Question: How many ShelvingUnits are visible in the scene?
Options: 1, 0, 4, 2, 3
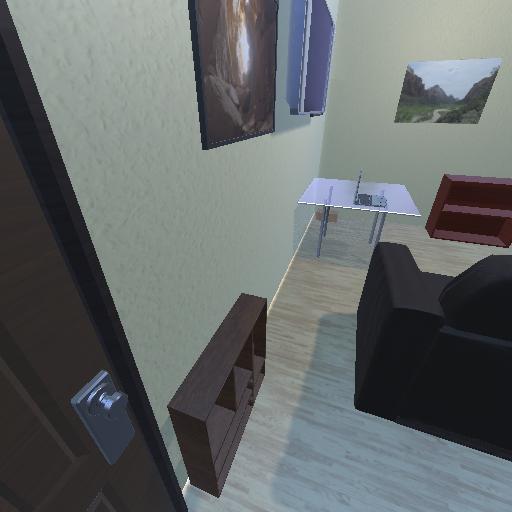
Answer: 1